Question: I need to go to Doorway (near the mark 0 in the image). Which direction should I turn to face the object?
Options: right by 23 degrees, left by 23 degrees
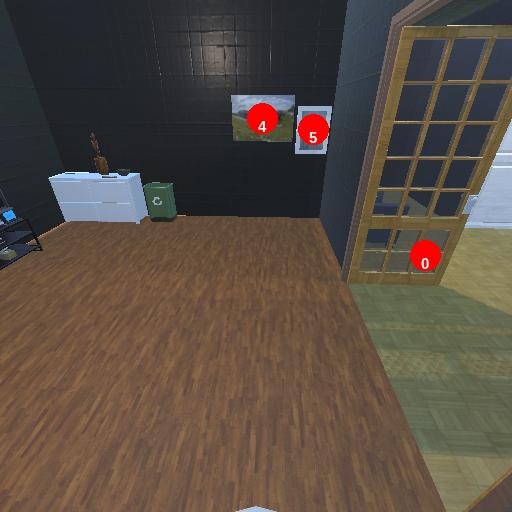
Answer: right by 23 degrees